Field crop: maize
Growth stage: 1
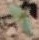
Species: datura